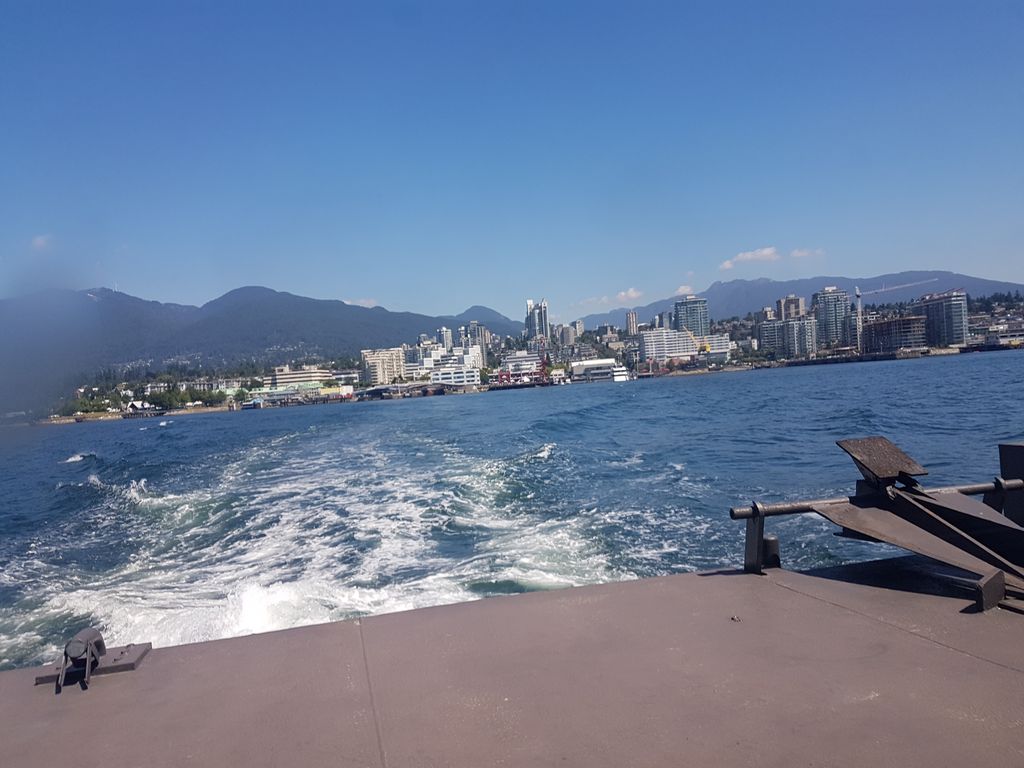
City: vancouver